Question: Actionscript question:
'#2108: Scene Madwoman was not found.' is my error.
My code is:
'''
Crazy_btn.addEventListener(MouseEvent.CLICK, fl_ClickToGoToNextScene);
function fl_ClickToGoToNextScene(event:MouseEvent):void
{
gotoAndPlay(1, 'Madwoman');
}
'''

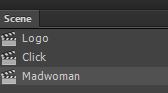
Answer: Fixed it myself, code should have been:
'''
Crazy_btn.addEventListener(MouseEvent.CLICK, fl_ClickToGoToNextScene_2);
function fl_ClickToGoToNextScene_2(event:MouseEvent):void
{
MovieClip(this.root).nextScene();
}
'''